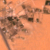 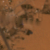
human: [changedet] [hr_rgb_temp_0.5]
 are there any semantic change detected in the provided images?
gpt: Everything remains the same.